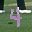
Label: 4